Question: I have a simple python script that i wrote for IDA, but i'am can't figure out what am i doing wrong.
'''
file = open("c:\example.txt", "r")
for line in file:
if line == "":
pass
else:
addr = line.split(None,1)
if len(addr) < 2:
pass
else:
address = ''.join(addr[0])
if(idc.Jump(address)):
sea = ScreenEA()
else:
print "There is a problem with the destenation address"
counter = 0
for l in addr[1]:
PatchByte(sea+counter, ord(l))
counter += 1
file.close()
'''
Tow lines from 'example.txt' file:
'''
0x1001b3a4 Kernel32.DLL
0x1001b3c8 CreateToolhelp32Snapshot
'''
The error message i get is:

obvious to me the error is at 'if(idc.Jump(address)):' line, and i have tried to call that with 'if(Jump(addr[0])):' but i am getting the same error message.
I saw the 'Jump' function at the official doc, but it seems like i am passing the right argument to it.
What could be the problem?
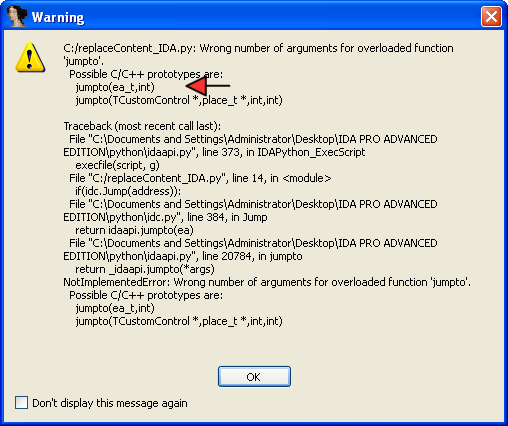
Answer: I think the problem is that you are passing a string to 'Jump()'. Accordingly to <URL> it has to be a 'long'.